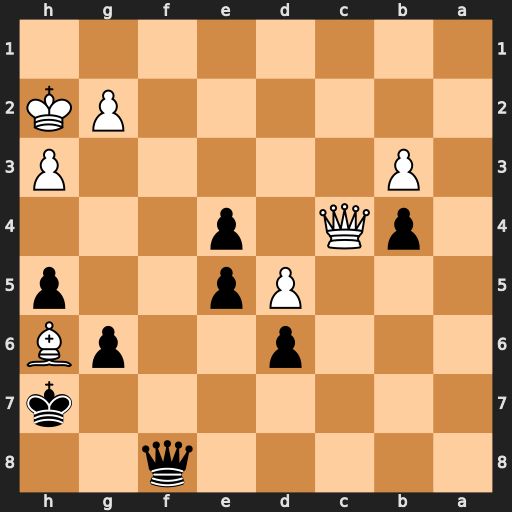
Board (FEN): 5q2/7k/3p2pB/3Pp2p/1pQ1p3/1P5P/6PK/8
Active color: b
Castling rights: -
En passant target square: -
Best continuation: Kxh6 Qxe4 Qf4+ Qxf4+ exf4